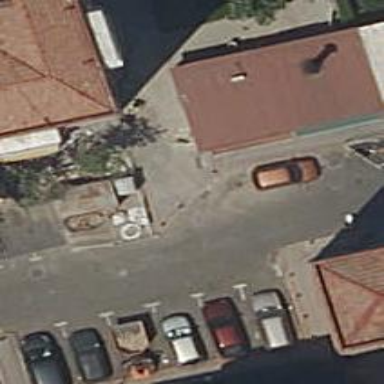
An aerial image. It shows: Bollard.